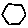
Label: hexagon